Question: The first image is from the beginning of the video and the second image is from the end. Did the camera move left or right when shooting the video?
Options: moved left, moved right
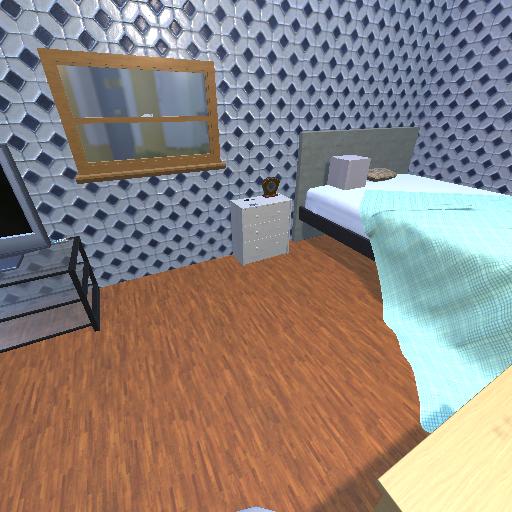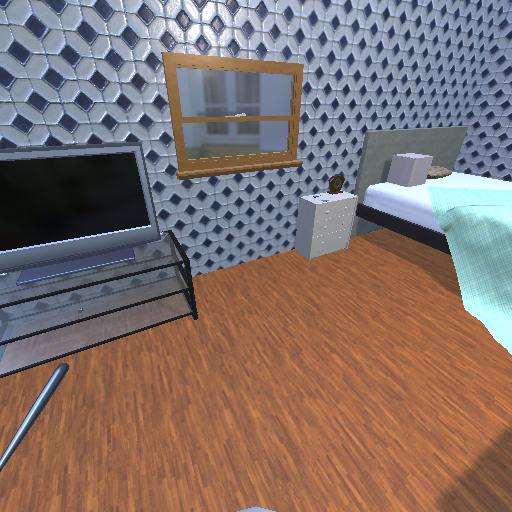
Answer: moved left